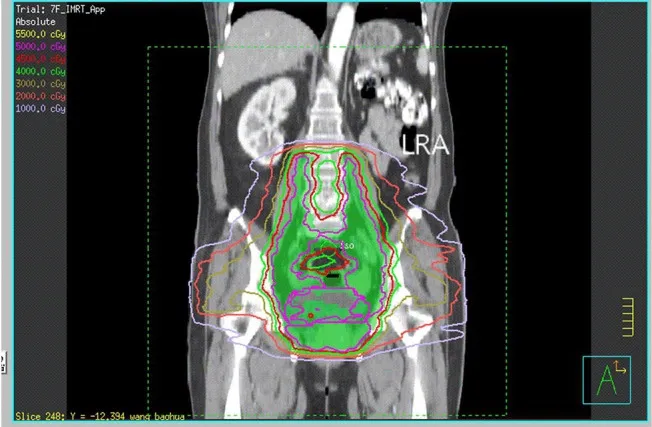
CT reconstruction of the coronal plane shows the upper and caudal field borders. LRA, left renal agenesis.
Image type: radiology (ct)